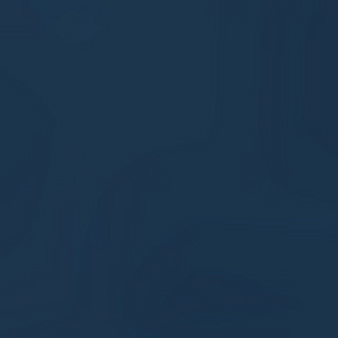
Label: other